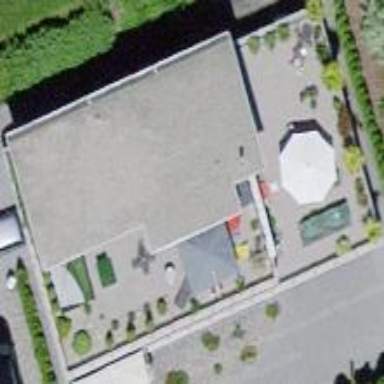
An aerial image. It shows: Detached building.